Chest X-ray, PA view. Patient: 50 years old, sex M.
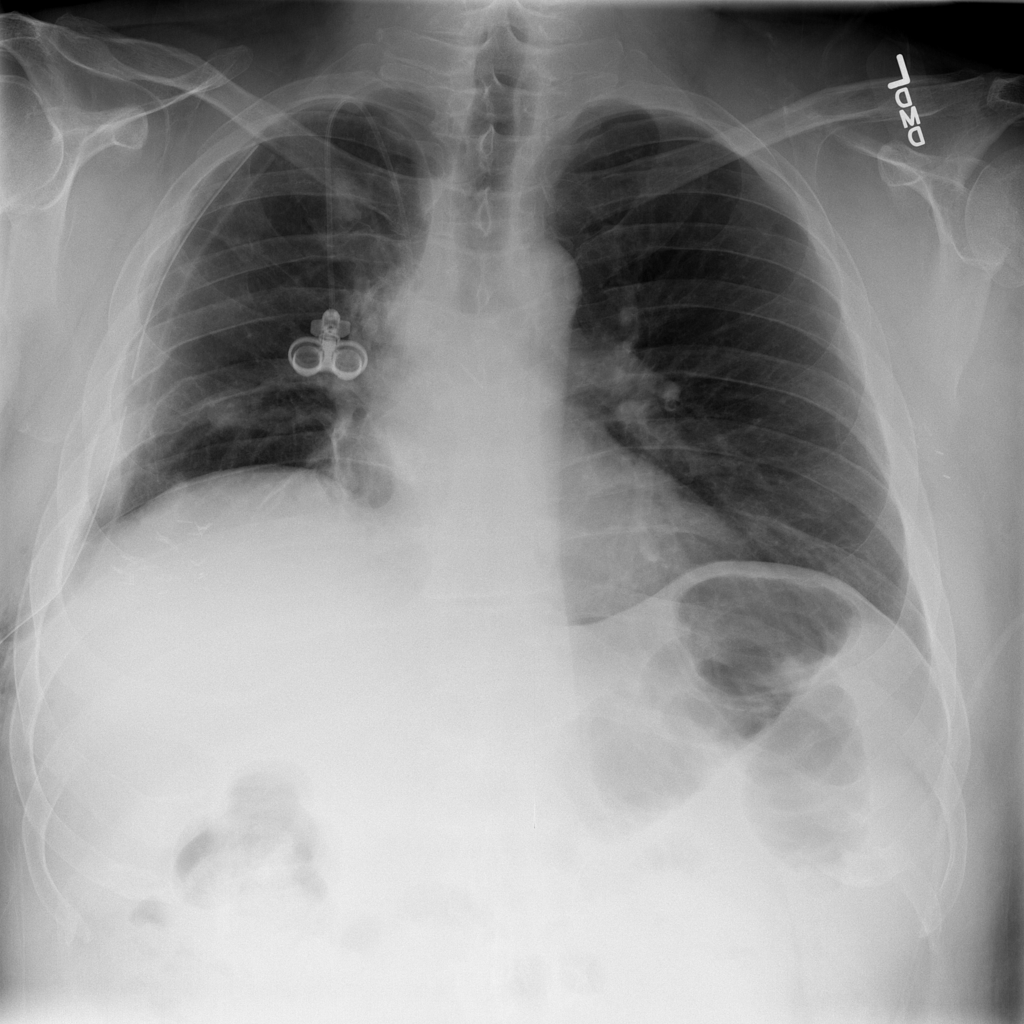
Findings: Effusion, Emphysema, Nodule